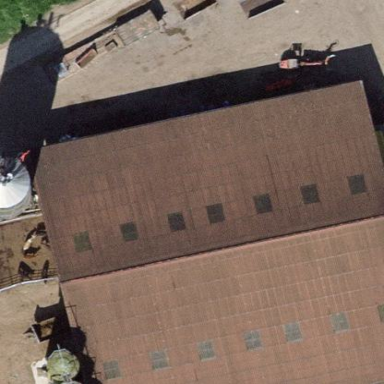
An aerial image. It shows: Farmyard area.